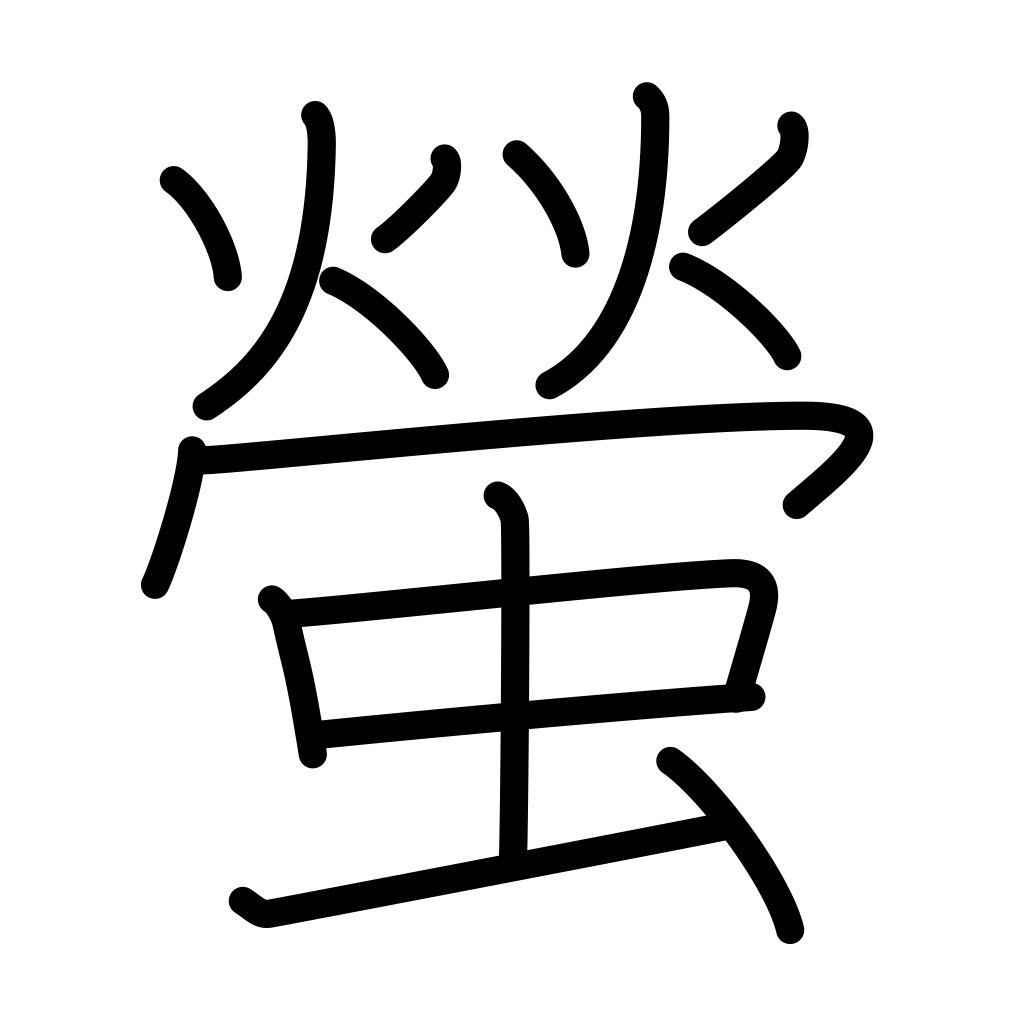
Meaning: firefly